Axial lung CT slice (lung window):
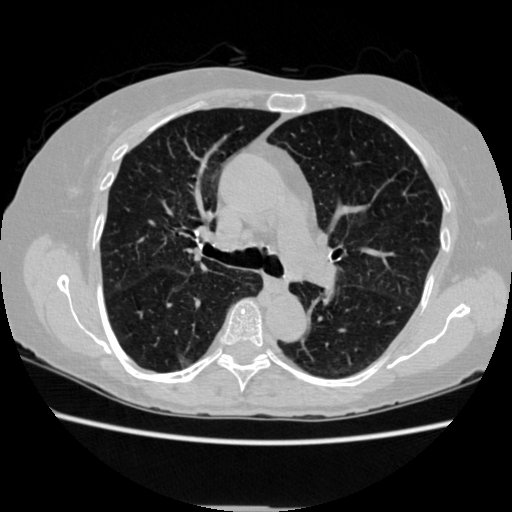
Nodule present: no